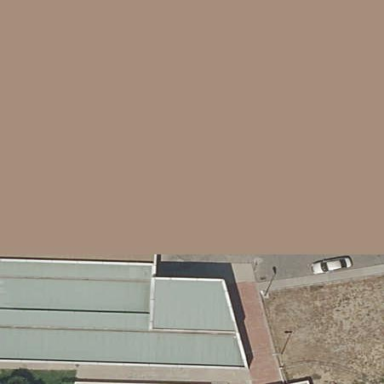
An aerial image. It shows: Part of building.